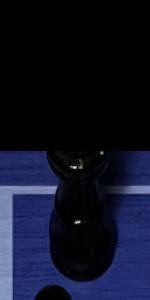
Label: Queen_Black